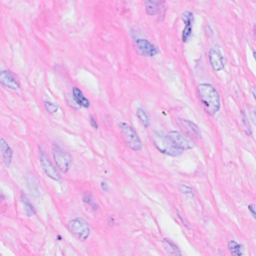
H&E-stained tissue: Breast